Interaction volume radius: 5 \u00c5
Interaction volume height: 25 \u00c5
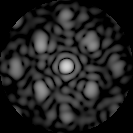
Disorder parameter: 0.4497